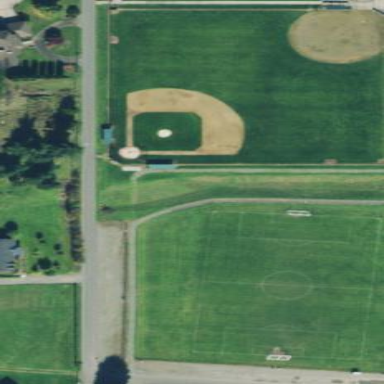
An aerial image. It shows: Baseball or softball pitch for leisure land sports.